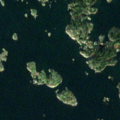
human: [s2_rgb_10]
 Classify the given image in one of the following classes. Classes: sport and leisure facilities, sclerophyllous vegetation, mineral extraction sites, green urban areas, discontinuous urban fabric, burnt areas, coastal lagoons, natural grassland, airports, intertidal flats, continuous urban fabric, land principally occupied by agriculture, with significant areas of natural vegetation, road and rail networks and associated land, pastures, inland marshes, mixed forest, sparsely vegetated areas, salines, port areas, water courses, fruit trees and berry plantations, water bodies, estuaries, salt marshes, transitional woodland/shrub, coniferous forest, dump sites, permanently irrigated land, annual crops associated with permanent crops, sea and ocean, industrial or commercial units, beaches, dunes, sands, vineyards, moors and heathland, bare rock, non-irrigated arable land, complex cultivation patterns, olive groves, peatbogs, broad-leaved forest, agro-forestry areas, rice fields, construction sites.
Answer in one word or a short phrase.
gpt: mixed forest, sea and ocean